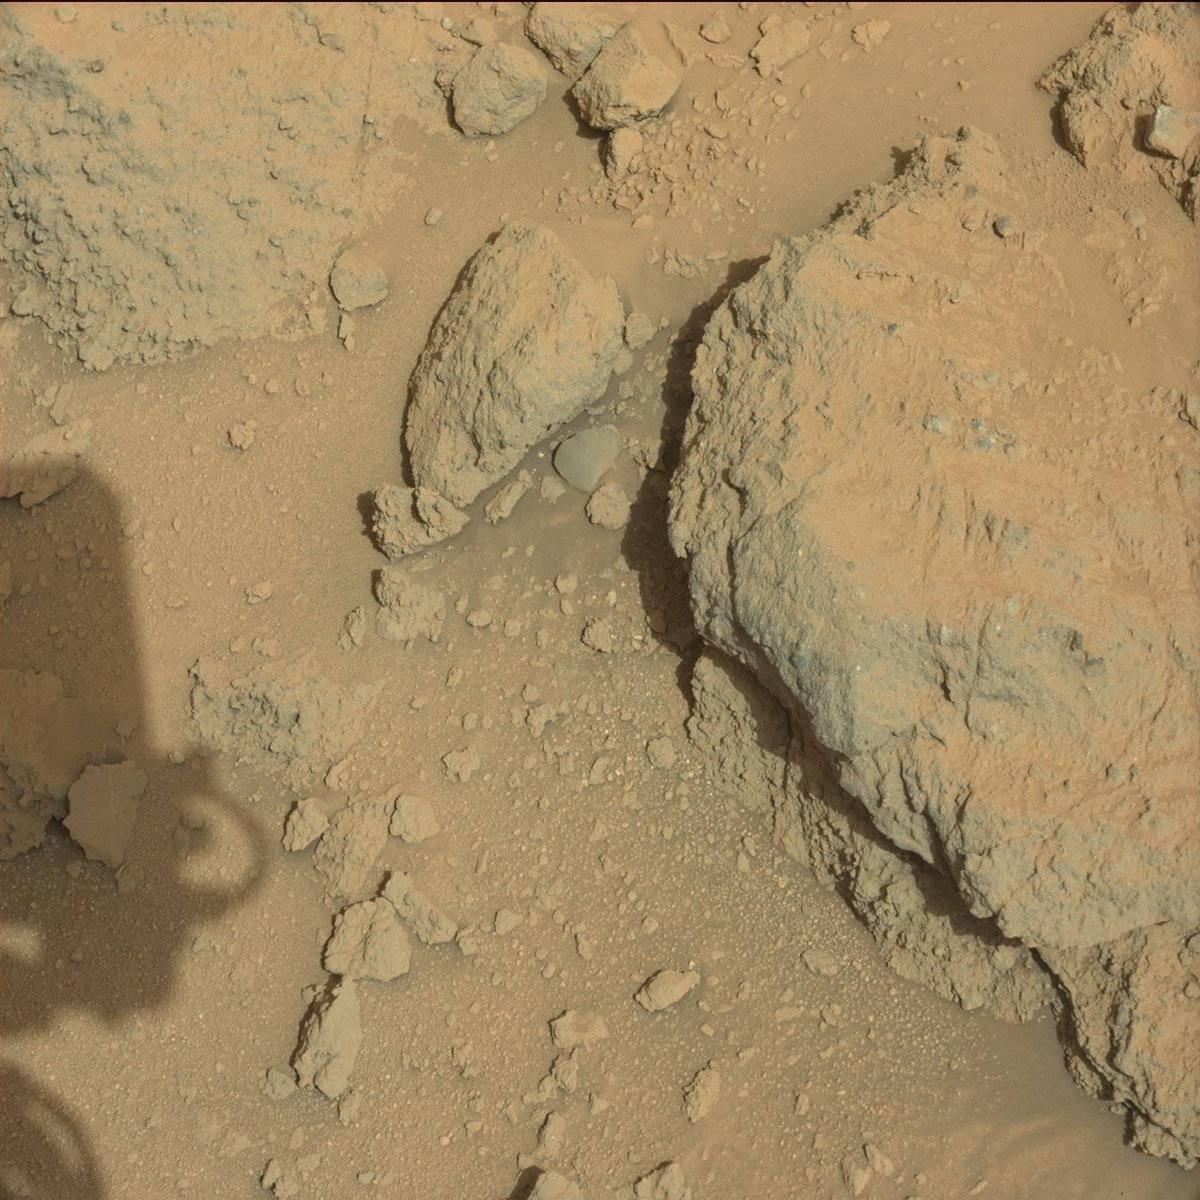
Terrain classes present: Bedrock, Sand / Soil